Question: Given a number of vectors, and an unknown variable for each vector, say for example:
v1, v2, v3...vn and x1, x2, x3...xn
and a target vector vt
I am trying to create an algorithm to maximize p by setting x1, x2, x3, xn
such that:
'''
v1*x1 + v2*x2 + v3*x3 + vn*xn = vt*p
'''
the coefficients, x1, x2, x3, and xn, are constrained like:
'''
0 <= x1 <= c1
0 <= x2 <= c2
0 <= x3 <= c3
0 <= xn <= cn
'''
where, c1, c2, c3, and cn are given constants.
How would I go about writing an algorithm to find the variables such that p is maximized?
Edit: the vectors in this example have a length of 6, and there can be as many as n number of the vectors. So Gaussian elimination as I understand it would not work when n is greater then 6.
Edit2: I discovered a way of looking at the problem, but still stuck as to what kind of algorithm to use to solve it. Here is a vector drawing I did to explain in different way what I am trying to do:

This depiction is two dimensional, I imagine that the shape would become more complex in higher dimensions and with more vectors.
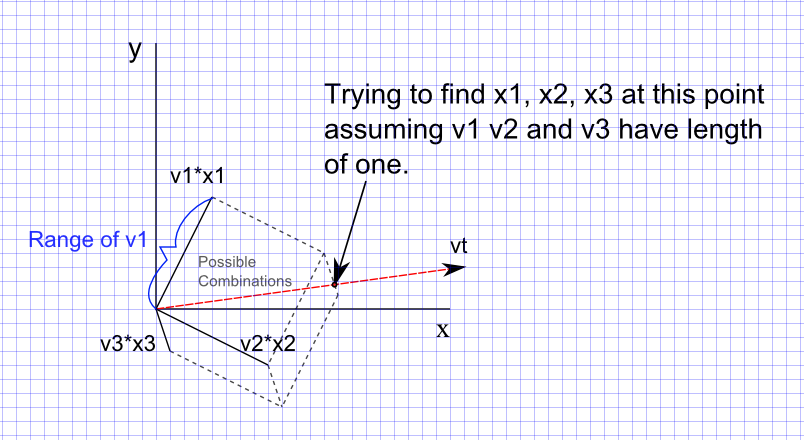
Answer: Found a solution:
On the math exchange I asked how to format the problem as a linear program:
<URL>
With the problem in linear program format, its just a matter of finding an lp solver library, here is the one I plan on using:
<URL>
It is in c++ , and its possible to use a wrapper so that its functions can be called in c#.